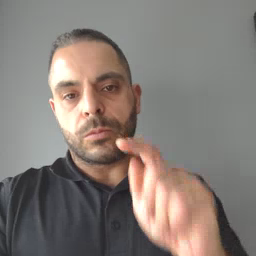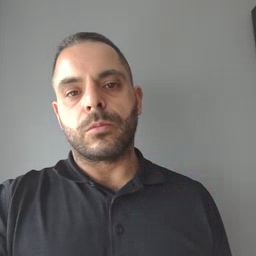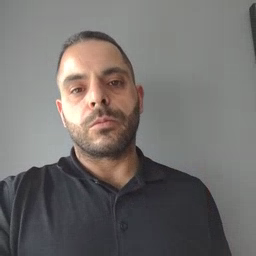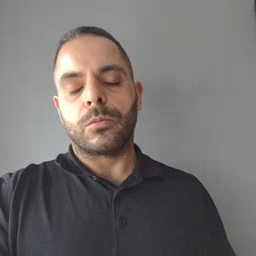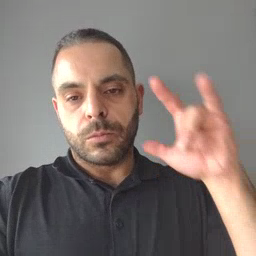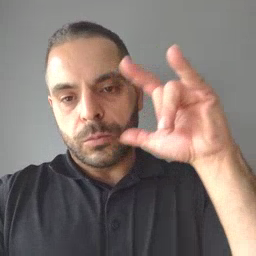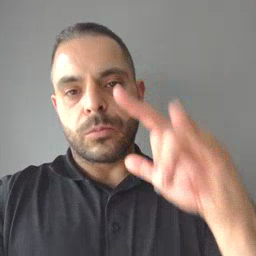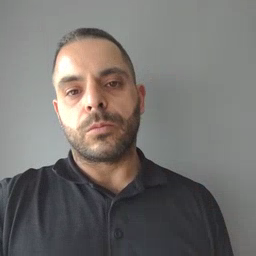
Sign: airplane